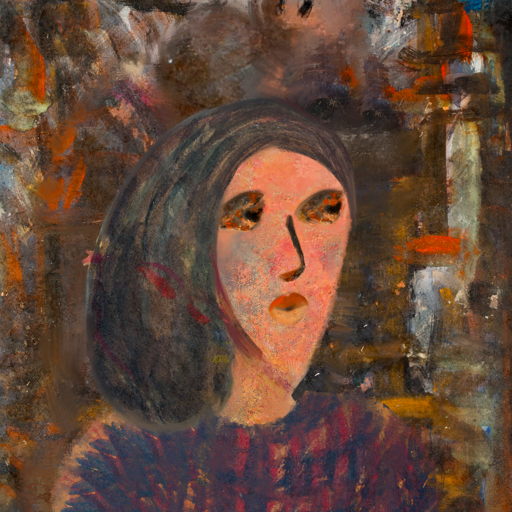
Background: GypsyQueen, Head And Neck Side: Irani, Face Side: Gypsy_Queen, Bust: In_The_Sun, Hair Side: Gypsy_Mother, Head Accessory: Blank, Second Necklace: Blank, Necklace: Blank, Baby: Blank